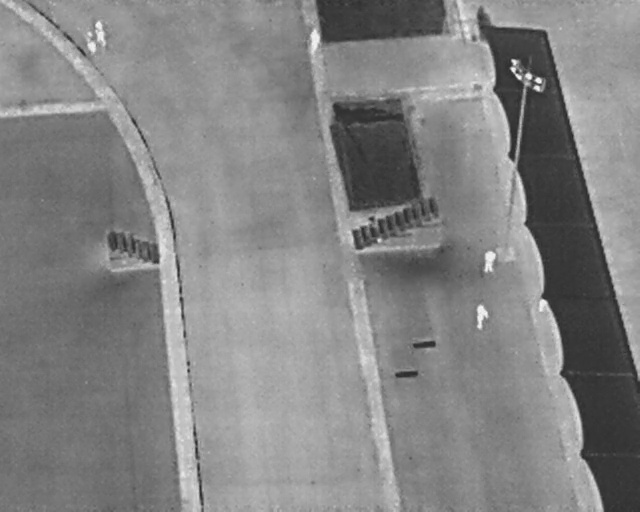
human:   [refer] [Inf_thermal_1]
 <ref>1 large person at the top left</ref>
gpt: <box>[[13, 5, 18, 7, 167]]</box>

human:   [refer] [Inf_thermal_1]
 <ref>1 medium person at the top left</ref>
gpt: <box>[[12, 7, 16, 9, 168]]</box>

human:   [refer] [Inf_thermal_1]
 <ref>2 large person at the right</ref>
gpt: <box>[[74, 49, 78, 52, 2], [72, 60, 77, 63, 2]]</box>